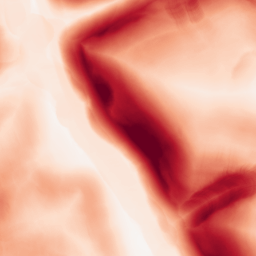
Category: morphological
Decomposition family: morphological_gradient
Decomposition parameters: size: 15
shape: disk
Upsampling method: linear_exact
Upsampling parameters: scale: 8
Upsampling scale: 8